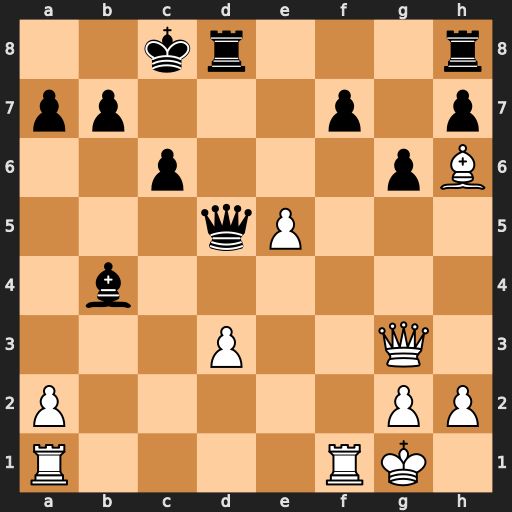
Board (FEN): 2kr3r/pp3p1p/2p3pB/3qP3/1b6/3P2Q1/P5PP/R4RK1
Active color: w
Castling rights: -
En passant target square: -
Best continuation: Qg4+ Rd7 Qxb4